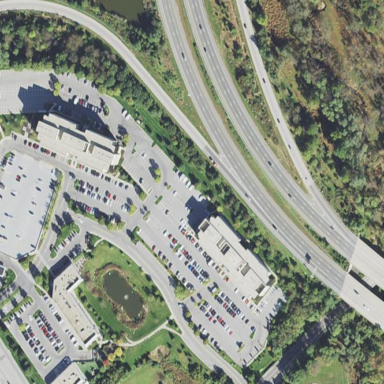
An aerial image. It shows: Parking area with surface.